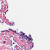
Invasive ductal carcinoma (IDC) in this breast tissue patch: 0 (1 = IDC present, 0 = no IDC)